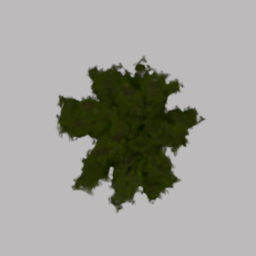
Label: nature